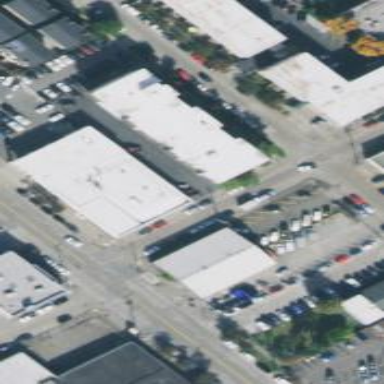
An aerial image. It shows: Building housing car shop.